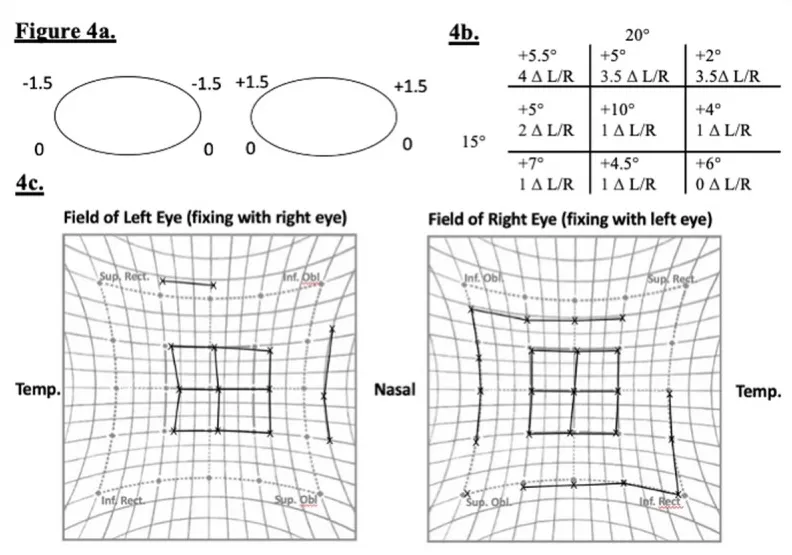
Postoperative clinical findings following orbital plate exchange. 4a. Ocular motility, 4b. Synoptophore, left eye fixation, no torsion in any position of gaze, 4c. Hess chart.
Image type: electrography (ekg)